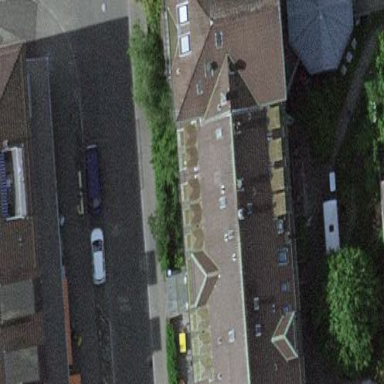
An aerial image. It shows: Part of building is shown in the image.